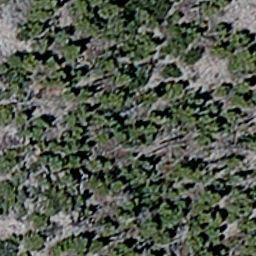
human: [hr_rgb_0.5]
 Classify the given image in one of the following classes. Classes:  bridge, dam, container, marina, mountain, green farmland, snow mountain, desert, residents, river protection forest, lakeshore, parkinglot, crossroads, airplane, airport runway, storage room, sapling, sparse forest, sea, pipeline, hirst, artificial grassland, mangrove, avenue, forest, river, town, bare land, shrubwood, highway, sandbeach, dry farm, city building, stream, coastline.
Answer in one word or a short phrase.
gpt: sparse forest